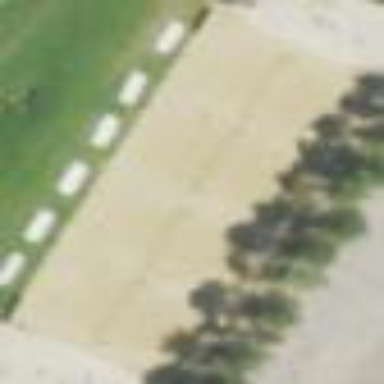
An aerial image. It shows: Sandy pitch designated for beach volleyball.